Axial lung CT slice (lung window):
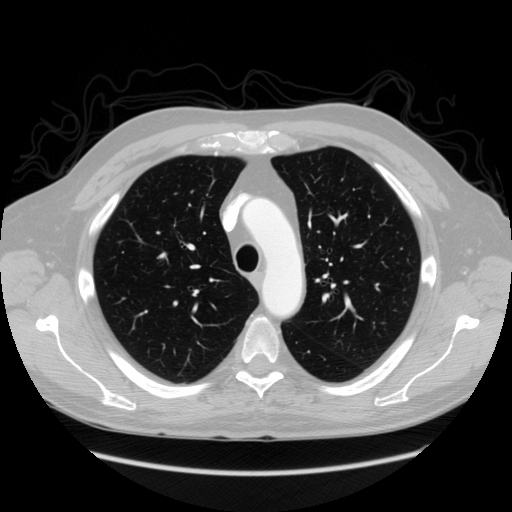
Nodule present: no